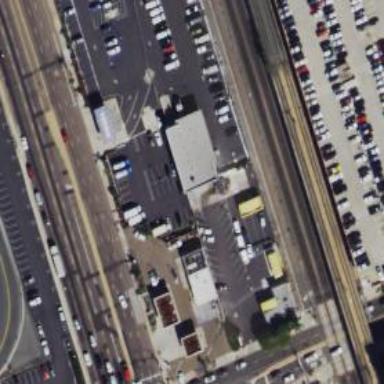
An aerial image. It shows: Fuel station.